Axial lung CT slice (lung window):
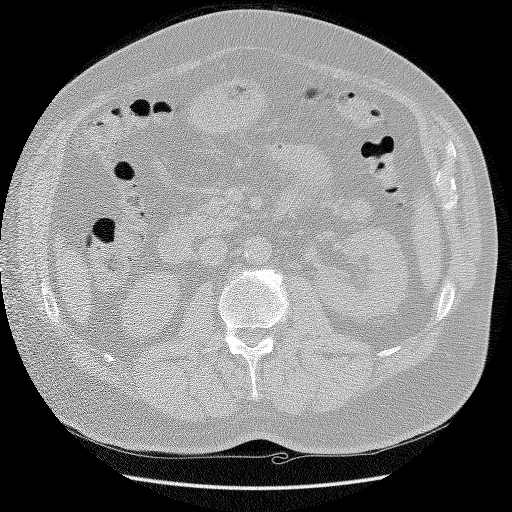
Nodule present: no